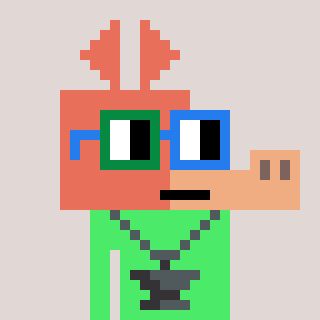
a pixel art character with square green and blue glasses, a aardvark-shaped head and a teal-colored body on a warm background